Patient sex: M
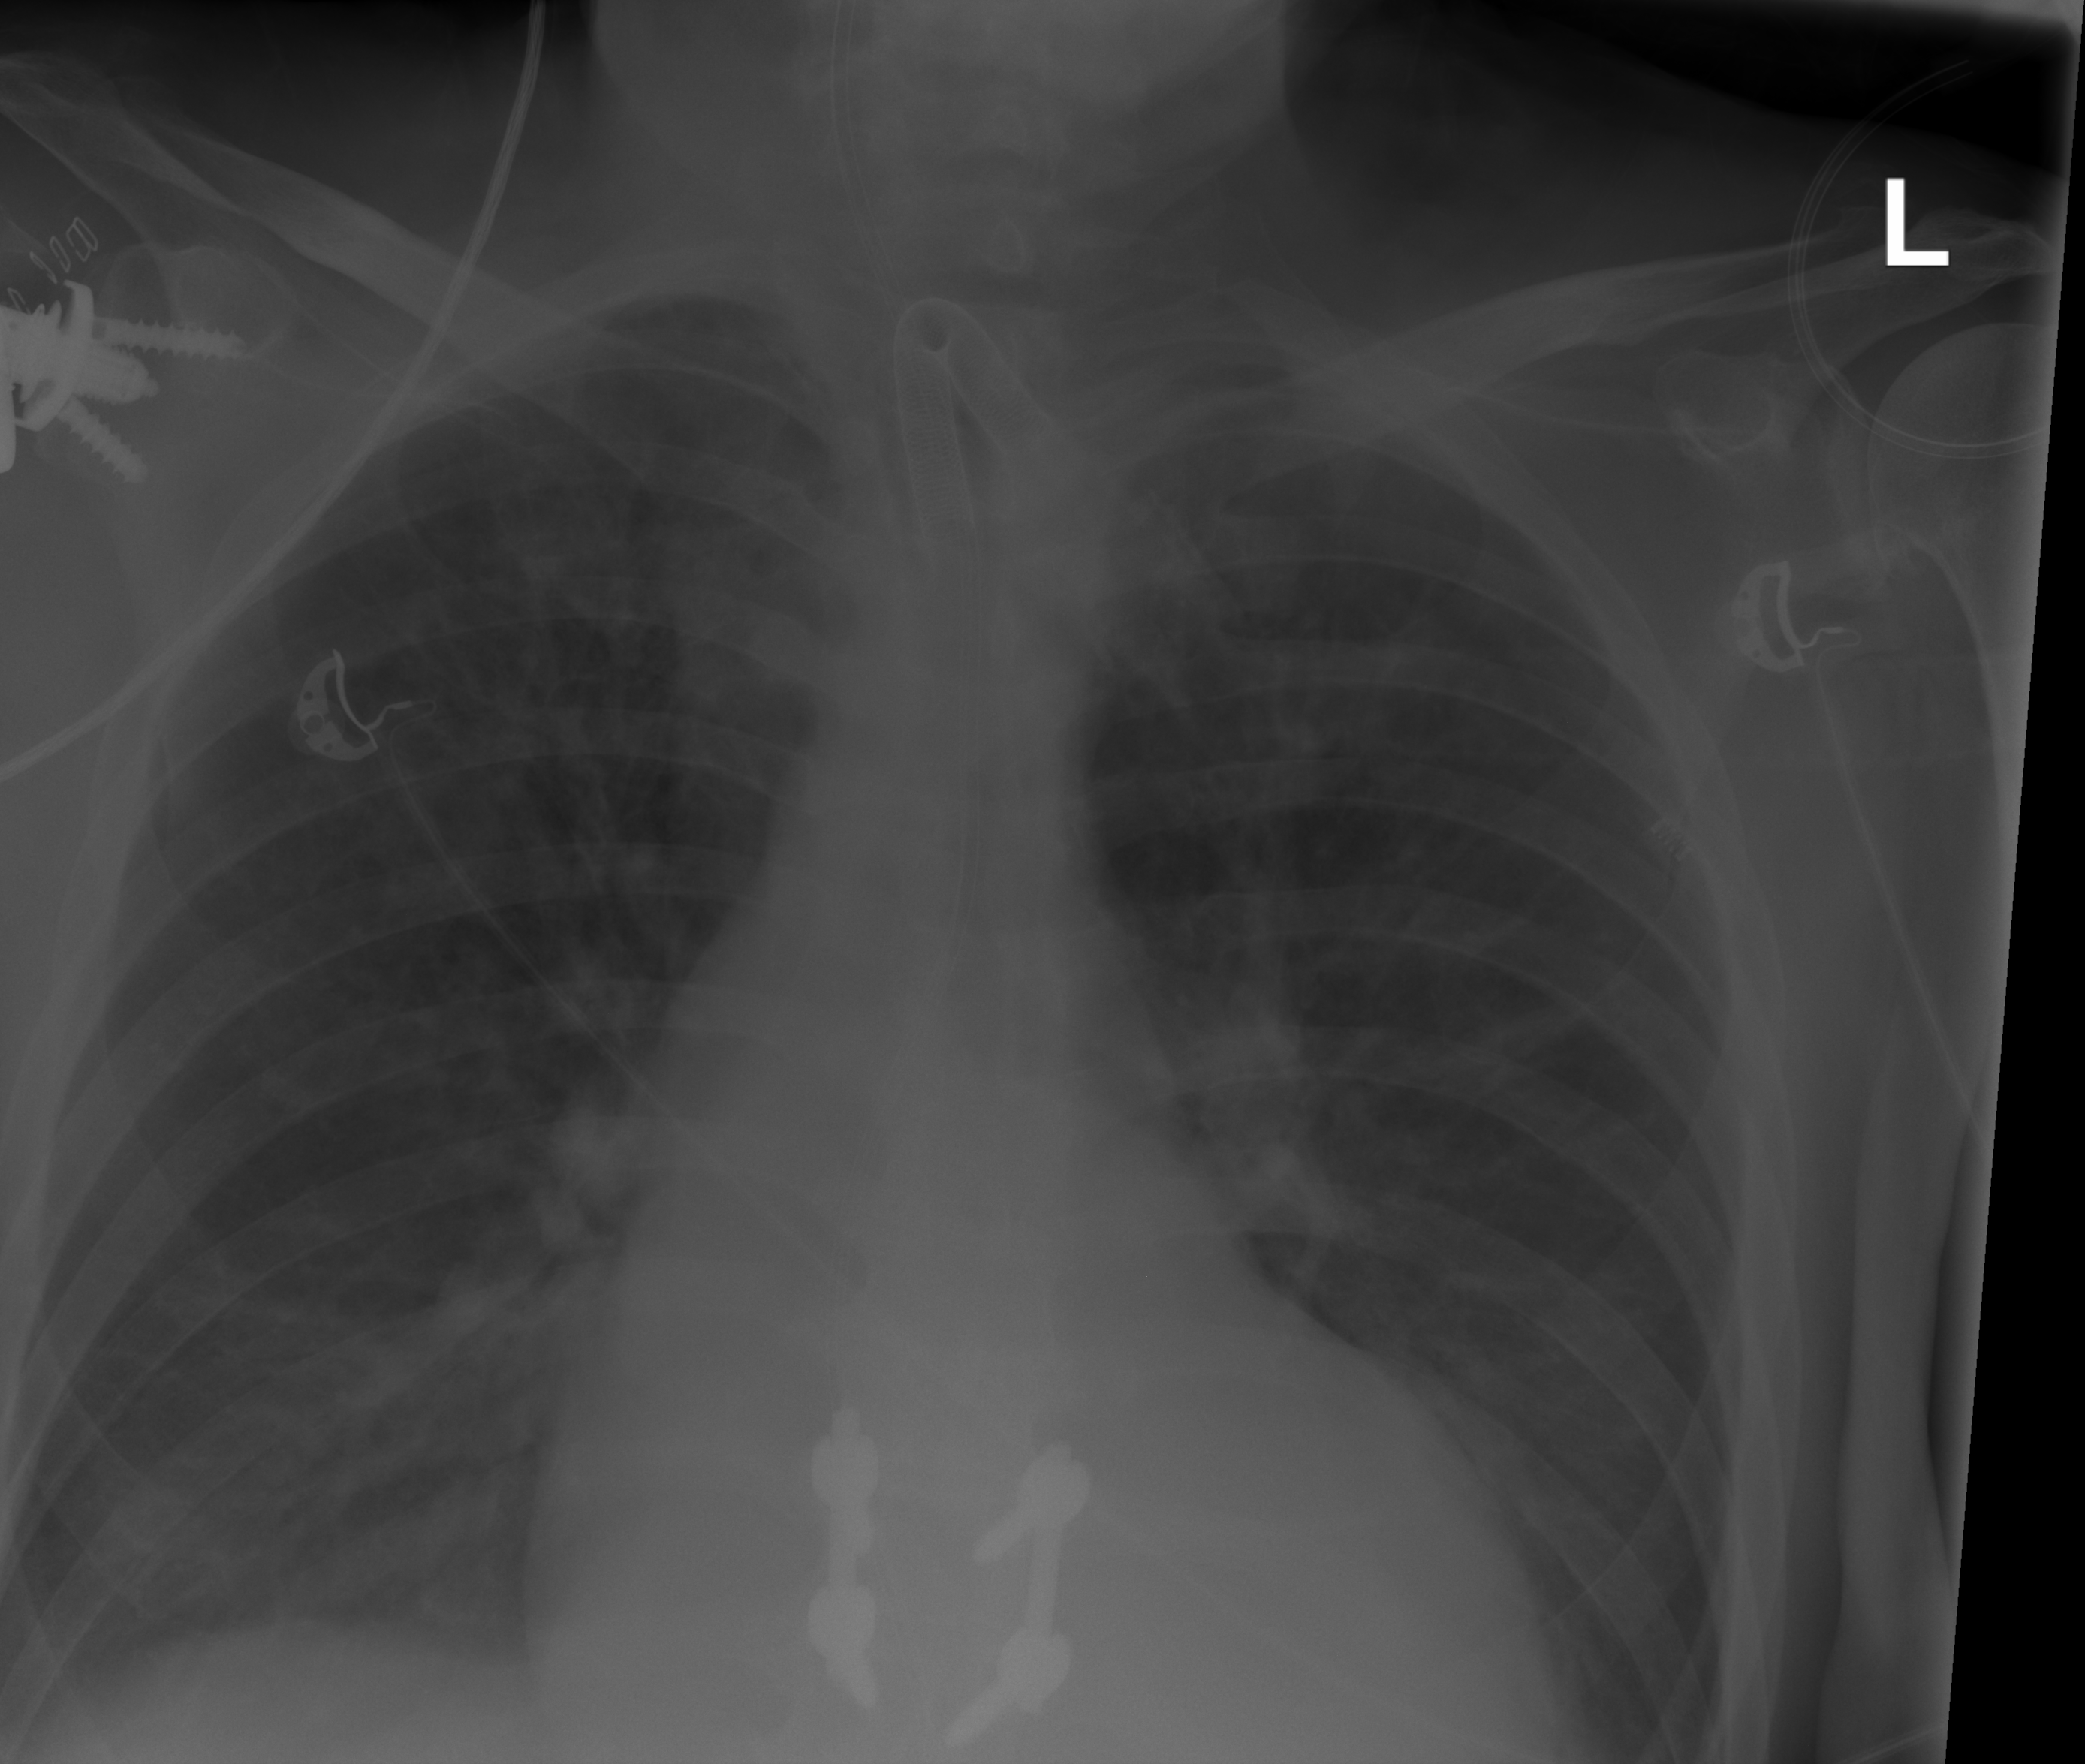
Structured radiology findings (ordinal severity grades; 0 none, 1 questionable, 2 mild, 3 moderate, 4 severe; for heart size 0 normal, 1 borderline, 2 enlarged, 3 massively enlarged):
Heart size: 2
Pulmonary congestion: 0
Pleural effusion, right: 0
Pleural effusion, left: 0
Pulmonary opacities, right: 2
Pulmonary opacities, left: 0
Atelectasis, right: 2
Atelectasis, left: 0